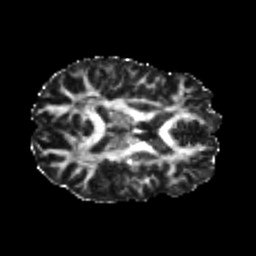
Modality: FA
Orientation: axial
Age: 25
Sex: male
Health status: healthy
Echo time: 0.074 s